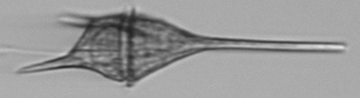
Label: Tripos_lineatus